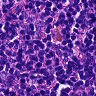
Metastatic tissue present: no